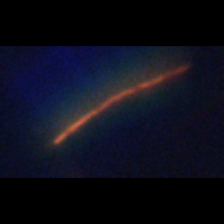
Taxon: Leptocylindrus
Group: Diatoms